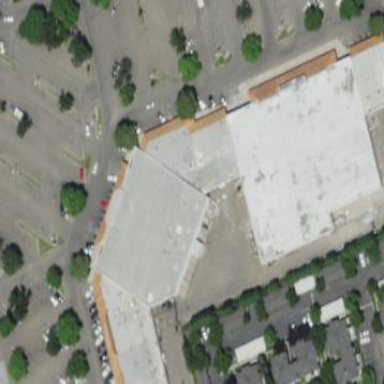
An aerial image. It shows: Retail building.